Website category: auto
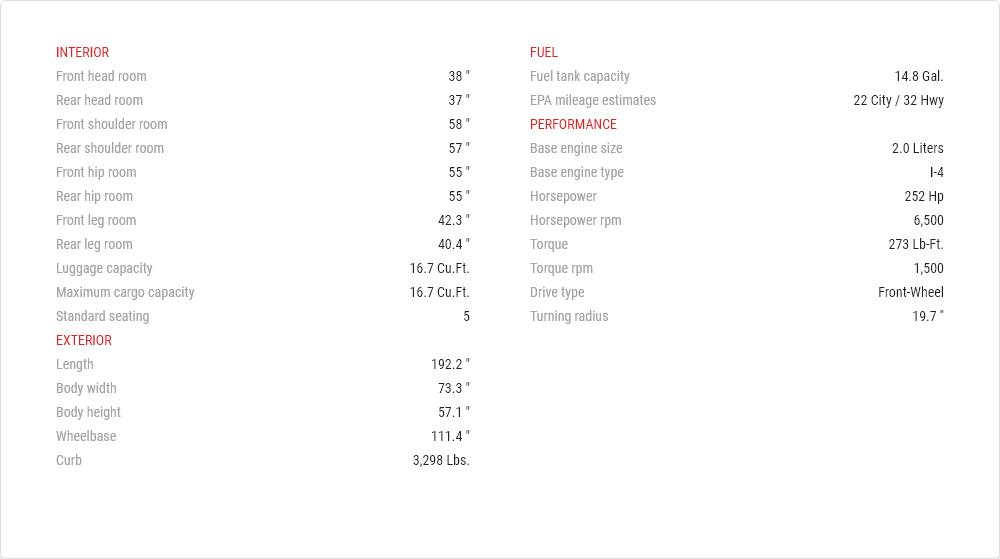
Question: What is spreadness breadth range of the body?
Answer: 73.3 "

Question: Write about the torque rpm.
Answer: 1,500

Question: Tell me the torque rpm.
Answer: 1,500

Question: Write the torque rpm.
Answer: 1,500

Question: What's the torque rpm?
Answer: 1,500

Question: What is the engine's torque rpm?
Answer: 1,500

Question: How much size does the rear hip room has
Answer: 55 "

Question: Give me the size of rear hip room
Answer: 55 "

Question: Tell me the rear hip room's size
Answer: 55 "

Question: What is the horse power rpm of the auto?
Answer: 6,500

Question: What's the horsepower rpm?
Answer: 6,500

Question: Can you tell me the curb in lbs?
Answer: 3,298 lbs.

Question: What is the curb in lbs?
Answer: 3,298 lbs.

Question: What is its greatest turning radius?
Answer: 19.7 ''

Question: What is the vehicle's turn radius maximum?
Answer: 19.7 ''

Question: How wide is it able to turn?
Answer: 19.7 ''

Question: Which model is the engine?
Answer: I-4

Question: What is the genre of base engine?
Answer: I-4

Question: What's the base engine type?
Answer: I-4

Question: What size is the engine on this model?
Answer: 2.0 liters

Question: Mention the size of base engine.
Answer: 2.0 liters

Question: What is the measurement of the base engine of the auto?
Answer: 2.0 liters

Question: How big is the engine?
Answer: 2.0 liters

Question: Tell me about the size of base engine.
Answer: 2.0 liters

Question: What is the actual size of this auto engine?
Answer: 2.0 liters

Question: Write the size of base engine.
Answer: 2.0 liters

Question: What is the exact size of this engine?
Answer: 2.0 liters

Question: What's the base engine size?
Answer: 2.0 liters

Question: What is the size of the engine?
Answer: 2.0 liters

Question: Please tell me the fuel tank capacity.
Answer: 14.8 gal.

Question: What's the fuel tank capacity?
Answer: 14.8 gal.

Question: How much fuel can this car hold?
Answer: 14.8 gal.

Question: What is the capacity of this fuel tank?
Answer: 14.8 gal.

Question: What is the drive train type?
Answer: front-wheel

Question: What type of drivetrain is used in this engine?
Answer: front-wheel

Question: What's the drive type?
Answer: front-wheel

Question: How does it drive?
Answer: front-wheel

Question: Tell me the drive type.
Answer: front-wheel

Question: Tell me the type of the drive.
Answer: front-wheel

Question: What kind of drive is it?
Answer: front-wheel

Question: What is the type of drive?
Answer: front-wheel

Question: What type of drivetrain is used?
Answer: front-wheel

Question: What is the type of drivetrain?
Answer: front-wheel

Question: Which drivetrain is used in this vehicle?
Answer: front-wheel

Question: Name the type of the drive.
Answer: front-wheel

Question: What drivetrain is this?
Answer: front-wheel

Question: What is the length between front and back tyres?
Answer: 111.4 "

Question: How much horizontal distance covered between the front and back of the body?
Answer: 111.4 "

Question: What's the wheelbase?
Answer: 111.4 "

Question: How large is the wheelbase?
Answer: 111.4 "

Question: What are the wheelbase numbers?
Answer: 111.4 "

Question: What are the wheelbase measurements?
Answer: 111.4 "

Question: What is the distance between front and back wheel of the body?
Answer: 111.4 "

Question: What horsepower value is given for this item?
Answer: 252 hp

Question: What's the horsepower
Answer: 252 hp

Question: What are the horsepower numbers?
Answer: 252 hp

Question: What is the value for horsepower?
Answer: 252 hp

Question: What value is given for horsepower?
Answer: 252 hp

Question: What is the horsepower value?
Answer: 252 hp

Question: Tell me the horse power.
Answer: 252 hp

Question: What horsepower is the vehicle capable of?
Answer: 252 hp

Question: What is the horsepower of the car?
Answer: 252 hp

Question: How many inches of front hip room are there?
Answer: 55 "

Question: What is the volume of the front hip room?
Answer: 55 "